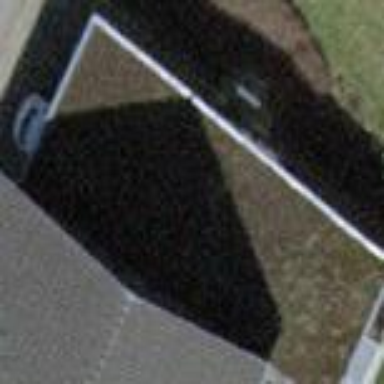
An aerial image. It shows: Garage building.